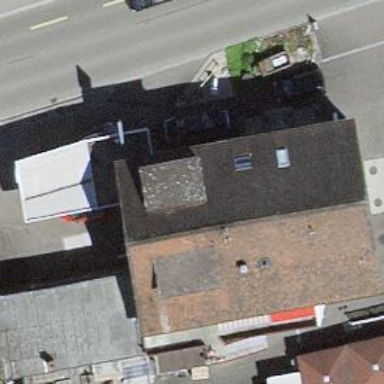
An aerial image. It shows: Fuel station.